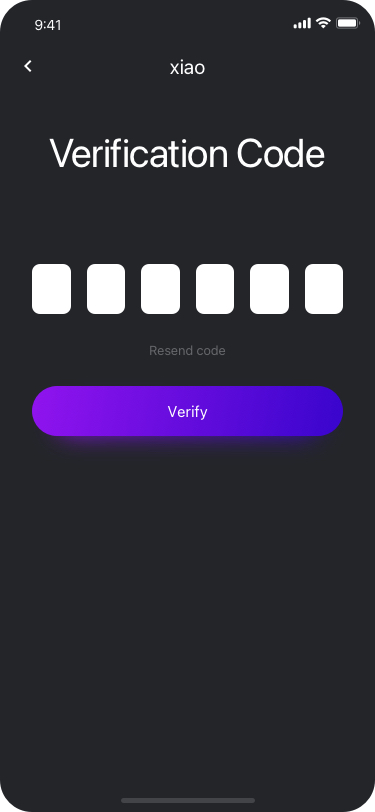
Text in this UI design:
xiao
Verification Code
Resend code
Verify